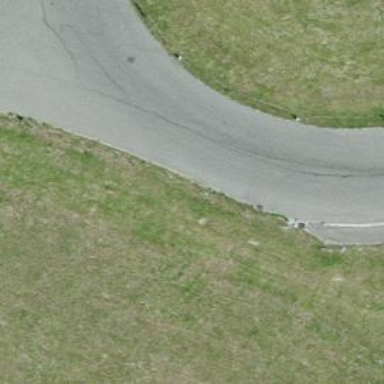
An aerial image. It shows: Asphalt road classified as tertiary.